Question: I'm currently looking into ways to simulate the transmission of resources and messages between connected objects such as power to devices or control messages over a networked system:

<URL>
I've been recently looking into TPL Dataflow not for its threading and parallelism but for how well it can implement pipelining of data without large messy code handling edge cases. The simulation will only run maybe once every 500ms or so and is really not time critical.
I've been playing around with the library and have read the documentation and few times now but I'm struggling to realize a solution with it. Of the node concepts above pictured I'm not sure what would fit the Dataflow nodes.
I would love to get some advise around whether TPL Dataflow is a good fit here, and if so a basic implementation of each of the pictured nodes in the Dataflow Block counterparts.
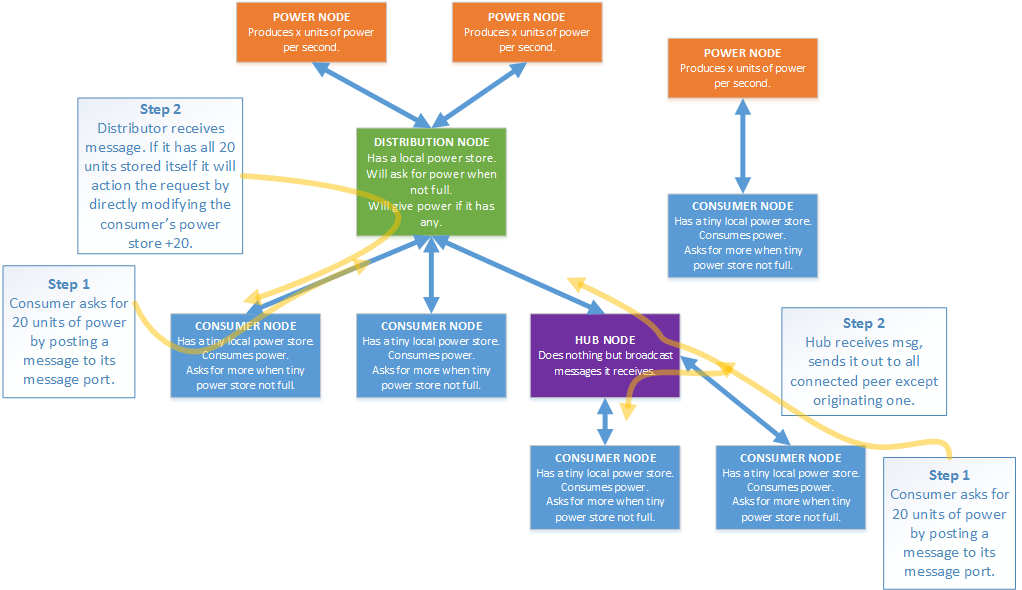
Answer: After much thought, prototyping and research I've finally implemented the solution using Events and Delegates and its working quite well!
The only major design problem is that there will be cases where messages will enter an infinite loop if, for example, 3 distribution nodes were connected in a triangle. Or if a node is connected to itself or 2 nodes connected to each other more than once.
I covered each of these edge cases with some simple logic in the event listener connections:
'''
public bool ConnectTo(Node peerNode)
{
EthernetPort peerPort = peerNode.GetFreePort();
EthernetPort myPort = this.GetFreePort();
// Perform a check for free ports for both peers:
if (peerPort == null || myPort == null)
return false; // Either myself or my peer do not have a spare port.
// Perform a check to make sure these nodes aren't already connected:
if (this.HasConnectedNode(peerNode))
return false;
// Connect the two ports:
myPort.Connect(peerNode, peerPort);
peerPort.Connect(this, myPort);
return true;
}
public bool HasConnectedNode(Node node) {
foreach (var port in ethernetSwitch.ethernetPorts)
{
if (port.peerNode == node)
return true; // Found a port already connected to this node.
}
return false; // No port has this node connected to it.
}
'''
Finally, just in case I missed something or to simply feel safe about it, I implemented a custom 'EventArgs' type with a 'int timeToLive' variable. This variable is decremented each time a node handles the message and if it hits 0 then the message is discarded.